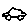
Label: car